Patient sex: M
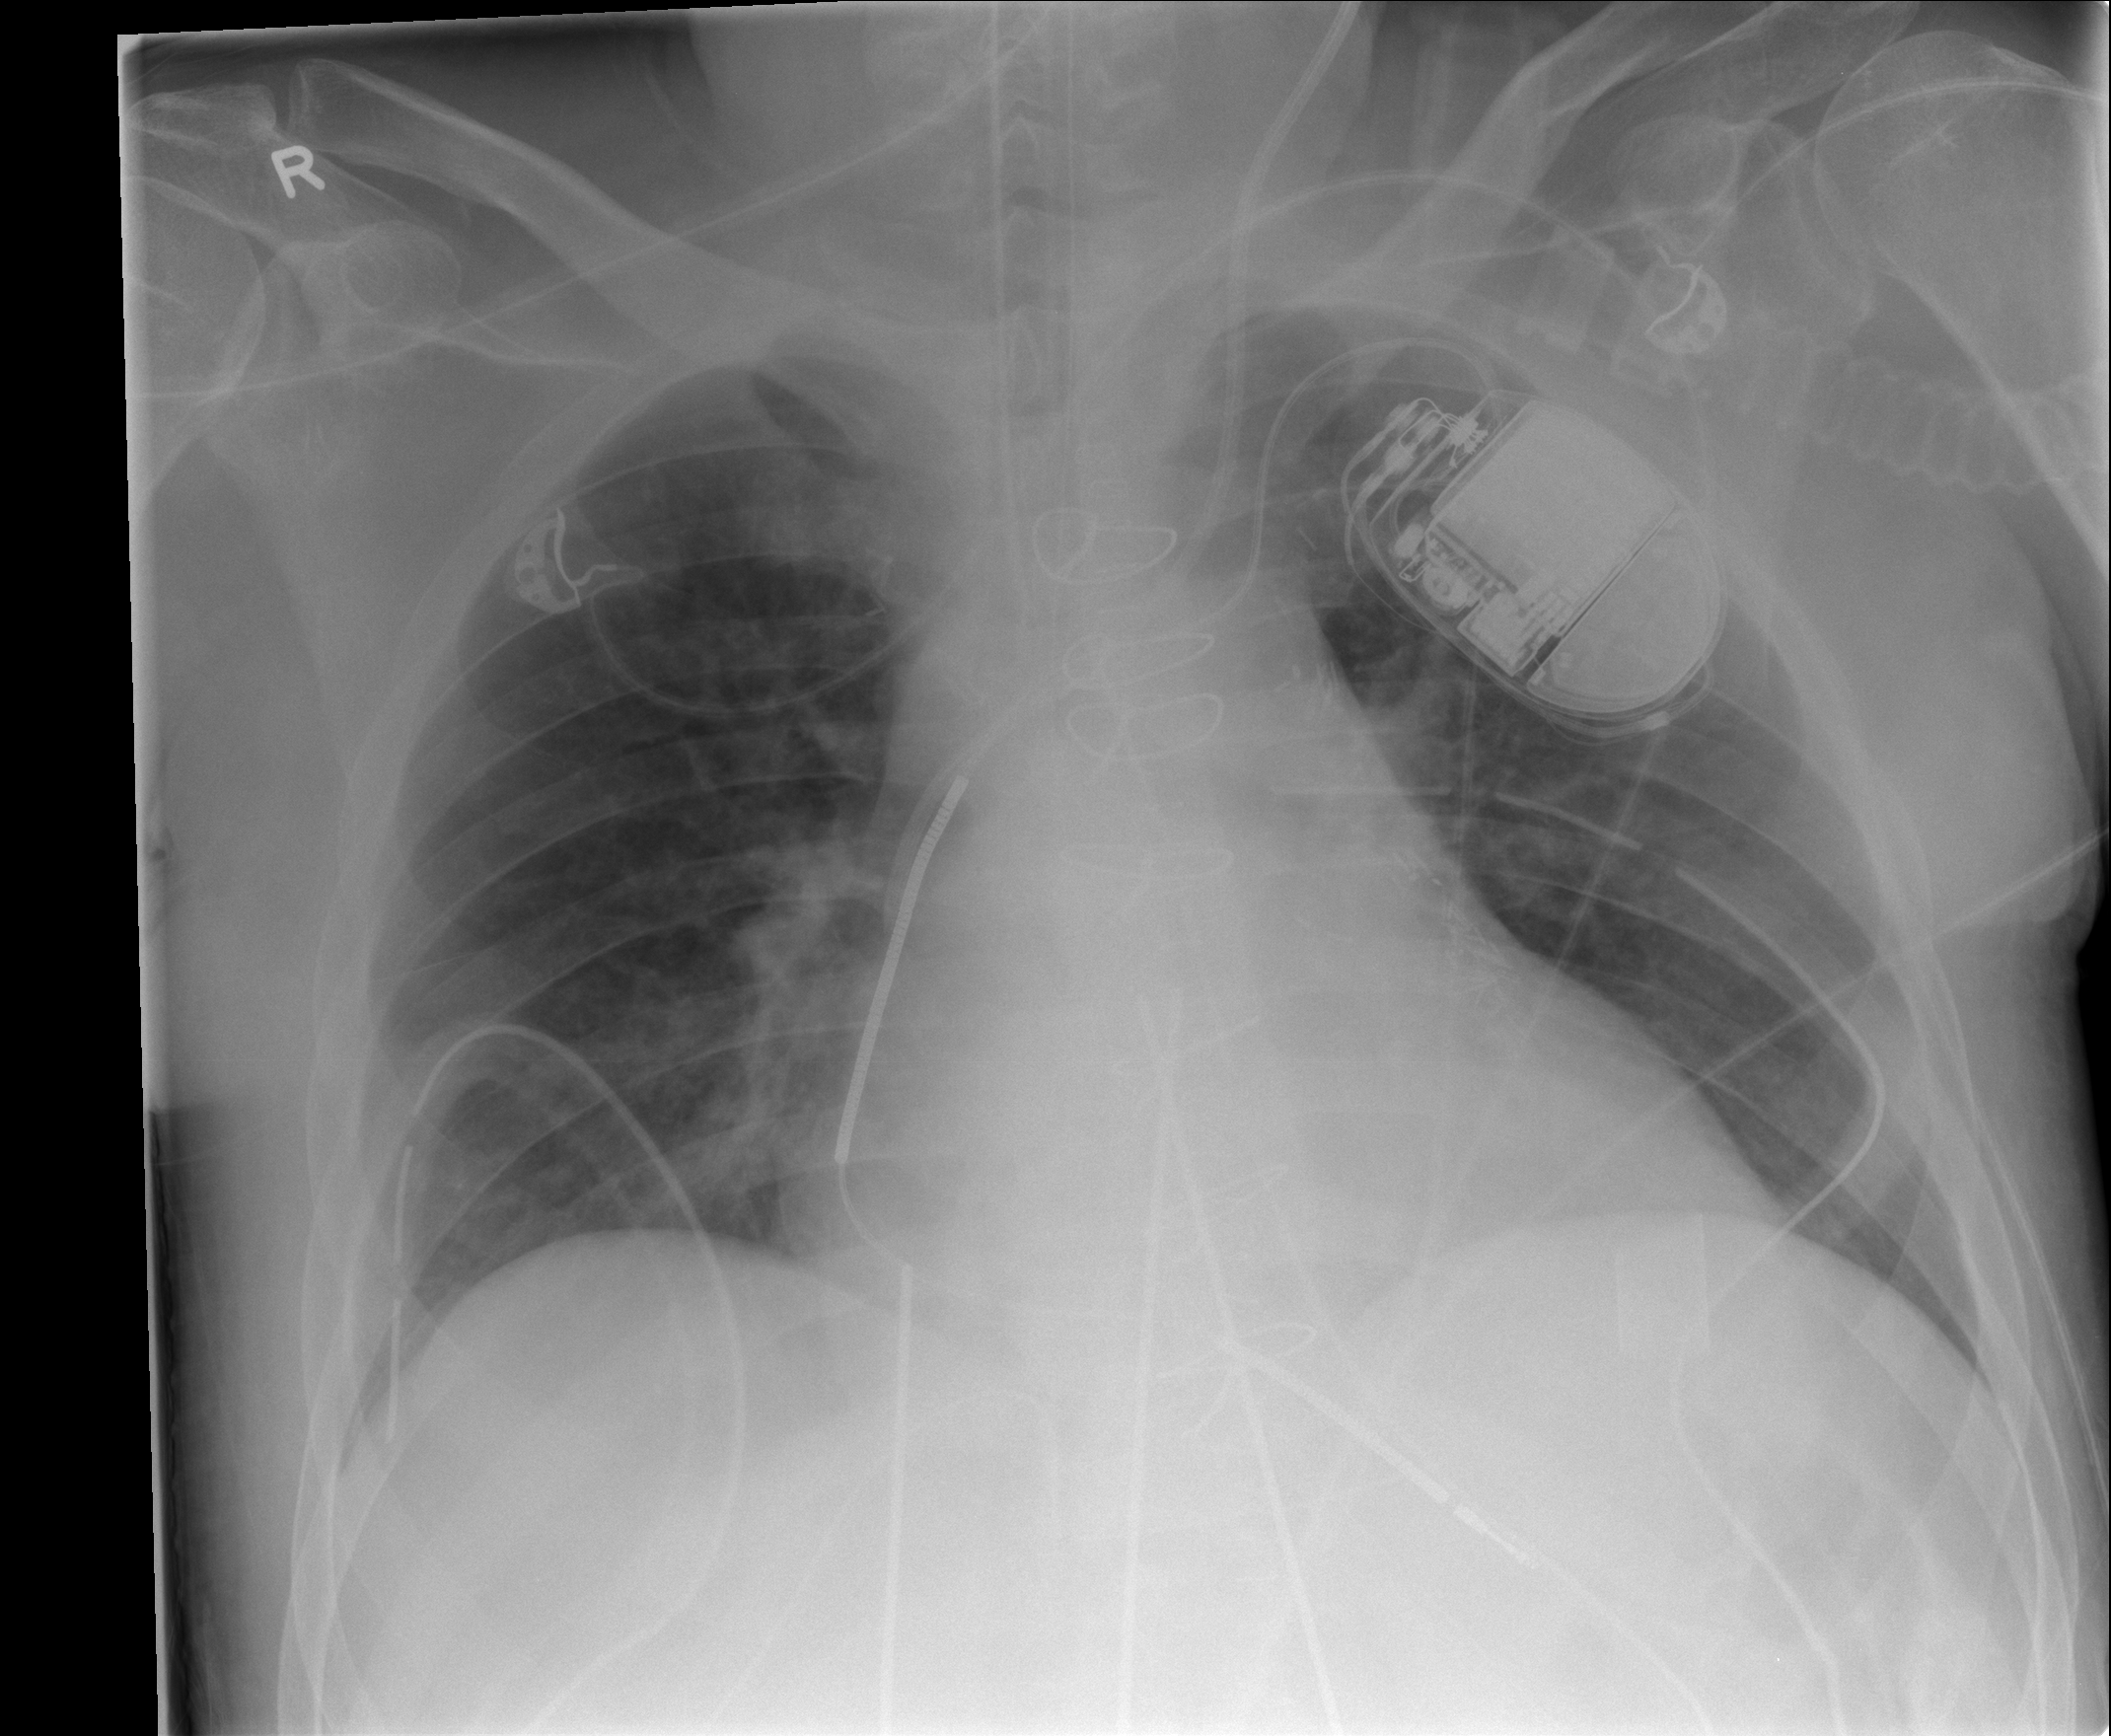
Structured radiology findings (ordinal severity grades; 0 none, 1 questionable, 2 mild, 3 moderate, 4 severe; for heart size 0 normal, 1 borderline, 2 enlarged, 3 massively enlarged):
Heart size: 2
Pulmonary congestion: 2
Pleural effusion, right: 0
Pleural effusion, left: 0
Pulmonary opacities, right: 0
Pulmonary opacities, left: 0
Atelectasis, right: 0
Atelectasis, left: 0